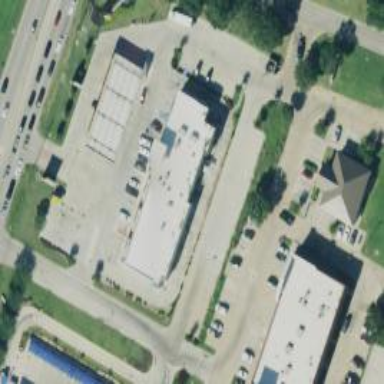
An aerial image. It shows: Convenience shop.